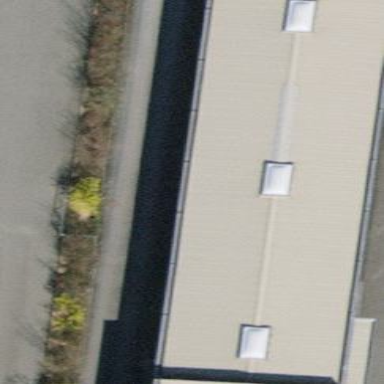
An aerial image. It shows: Warehouse.